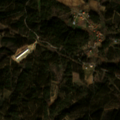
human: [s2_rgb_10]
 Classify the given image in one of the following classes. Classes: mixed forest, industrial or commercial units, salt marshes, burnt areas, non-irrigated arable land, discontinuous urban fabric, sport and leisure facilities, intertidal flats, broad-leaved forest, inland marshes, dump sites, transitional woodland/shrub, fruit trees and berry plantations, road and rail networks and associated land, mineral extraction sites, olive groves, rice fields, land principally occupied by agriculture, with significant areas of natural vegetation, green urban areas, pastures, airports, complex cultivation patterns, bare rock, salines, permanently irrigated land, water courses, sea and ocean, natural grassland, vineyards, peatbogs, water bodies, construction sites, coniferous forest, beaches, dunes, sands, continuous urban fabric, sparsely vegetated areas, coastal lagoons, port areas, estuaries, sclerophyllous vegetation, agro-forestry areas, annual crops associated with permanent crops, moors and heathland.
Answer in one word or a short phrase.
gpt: industrial or commercial units, land principally occupied by agriculture, with significant areas of natural vegetation, coniferous forest, transitional woodland/shrub